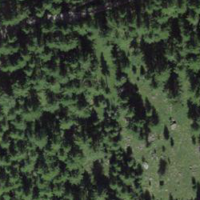
EUNIS habitat code: 44
Species observed at this site:
Rhododendron ferrugineum
Corvus corone
Turdus philomelos
Anthus spinoletta
Prunella modularis
Turdus viscivorus
Sylvia atricapilla
Spinus spinus
Phoenicurus ochruros
Phoenicurus phoenicurus
Nucifraga caryocatactes
Corvus corax
Periparus ater
Lophophanes cristatus
Chloris chloris
Fringilla coelebs
Passer domesticus
Ptyonoprogne rupestris
Carduelis carduelis
Turdus merula
Saxicola rubetra
Emberiza cia
Parus major
Turdus pilaris
Oxalis acetosella
Pyrrhocorax graculus
Motacilla alba
Delichon urbicum